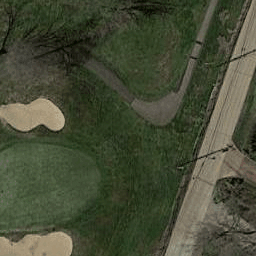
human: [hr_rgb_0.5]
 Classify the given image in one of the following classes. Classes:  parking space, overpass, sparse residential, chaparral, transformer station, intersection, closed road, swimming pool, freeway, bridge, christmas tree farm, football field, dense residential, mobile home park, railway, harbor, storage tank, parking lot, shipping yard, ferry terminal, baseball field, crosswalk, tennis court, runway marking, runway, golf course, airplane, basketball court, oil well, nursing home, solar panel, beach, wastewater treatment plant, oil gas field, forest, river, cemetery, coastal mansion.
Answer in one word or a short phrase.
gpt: golf course